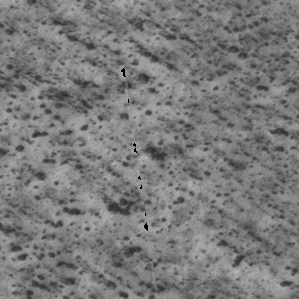
Label: frost